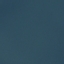
Land use / land cover: SeaLake